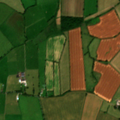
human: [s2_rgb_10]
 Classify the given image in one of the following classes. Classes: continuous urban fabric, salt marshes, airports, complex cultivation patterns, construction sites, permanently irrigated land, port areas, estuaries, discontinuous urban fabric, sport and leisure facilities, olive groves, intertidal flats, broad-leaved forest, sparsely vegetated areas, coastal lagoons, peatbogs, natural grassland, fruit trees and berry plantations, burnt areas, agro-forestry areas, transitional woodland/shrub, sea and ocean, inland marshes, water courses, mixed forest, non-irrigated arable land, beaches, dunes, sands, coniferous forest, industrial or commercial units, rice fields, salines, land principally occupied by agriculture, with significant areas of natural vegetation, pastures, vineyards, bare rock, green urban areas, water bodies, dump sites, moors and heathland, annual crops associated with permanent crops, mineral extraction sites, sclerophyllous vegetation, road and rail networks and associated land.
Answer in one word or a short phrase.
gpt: non-irrigated arable land, pastures